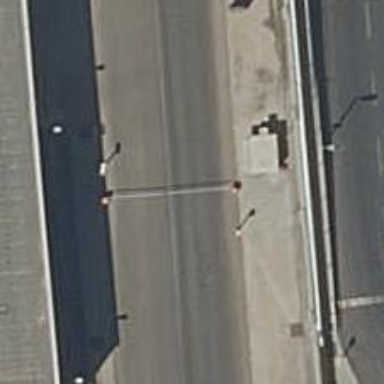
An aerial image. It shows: Lift gate barrier.